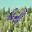
Label: 4